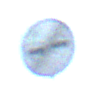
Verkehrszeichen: EndeUeberholverbot
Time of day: MorningAfternoon
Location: Outdoor (Nature)
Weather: PartlyCloudy
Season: NotSpecified
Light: Natural